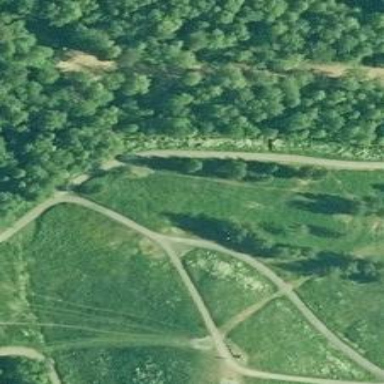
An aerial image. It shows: Disc golf tee.